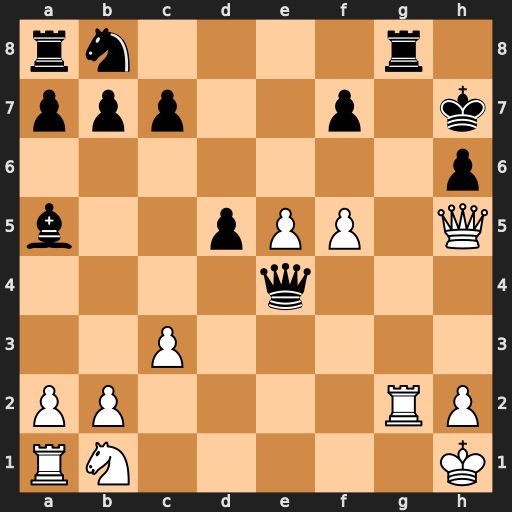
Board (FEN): rn4r1/ppp2p1k/7p/b2pPP1Q/4q3/2P5/PP4RP/RN5K
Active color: w
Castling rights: -
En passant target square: -
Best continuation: Qxf7+ Rg7 Qxg7#